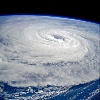
Label: cloud